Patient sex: M
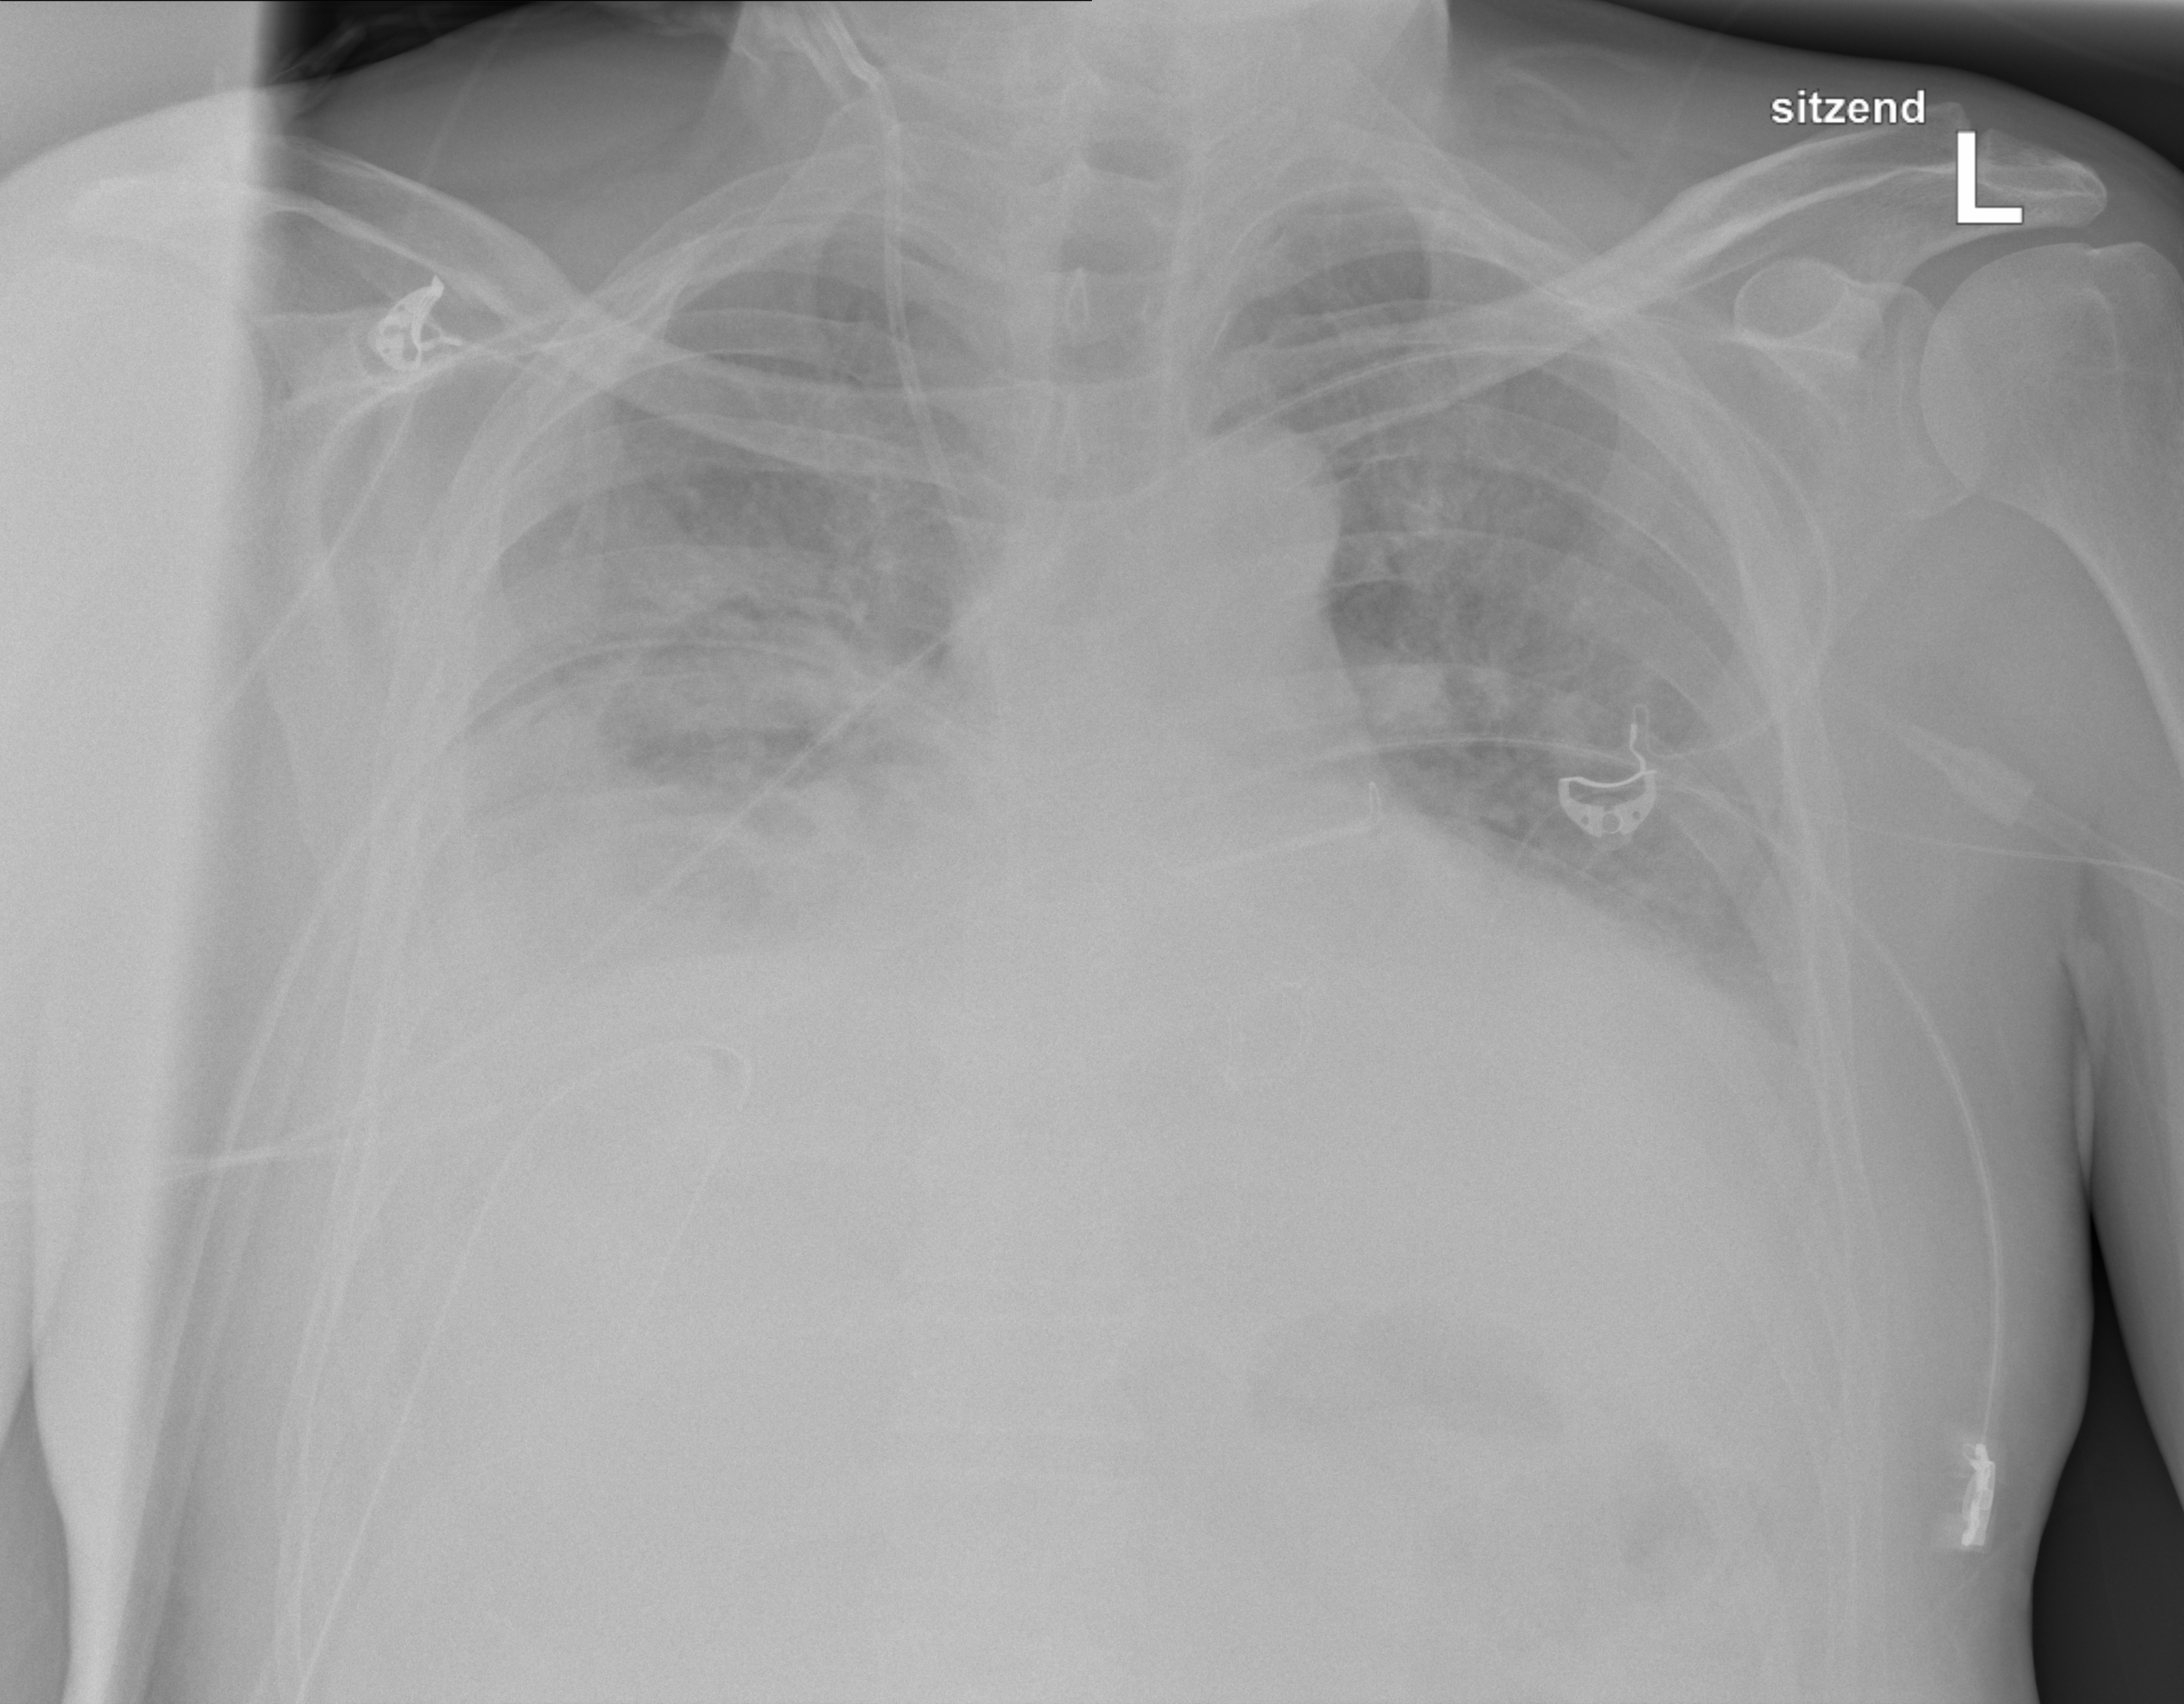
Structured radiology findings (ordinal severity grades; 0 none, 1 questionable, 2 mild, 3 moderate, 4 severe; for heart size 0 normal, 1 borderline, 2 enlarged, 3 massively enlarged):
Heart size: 2
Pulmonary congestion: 2
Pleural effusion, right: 3
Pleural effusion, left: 2
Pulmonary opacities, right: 2
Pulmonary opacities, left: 0
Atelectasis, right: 3
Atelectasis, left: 2